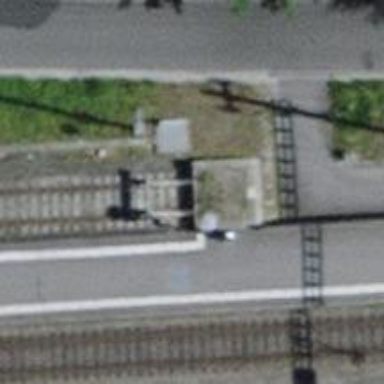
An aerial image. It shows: Railway buffer stop.